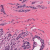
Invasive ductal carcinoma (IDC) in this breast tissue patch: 1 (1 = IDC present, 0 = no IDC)